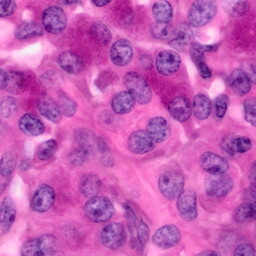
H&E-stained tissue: Pancreatic